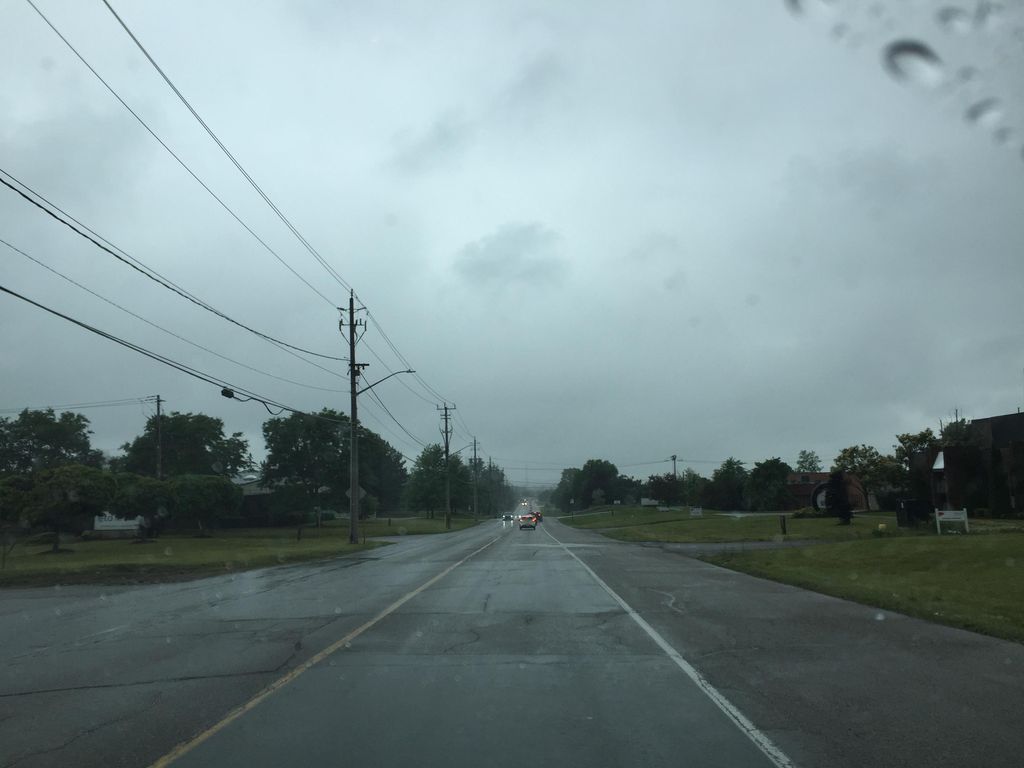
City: kitchener-waterloo